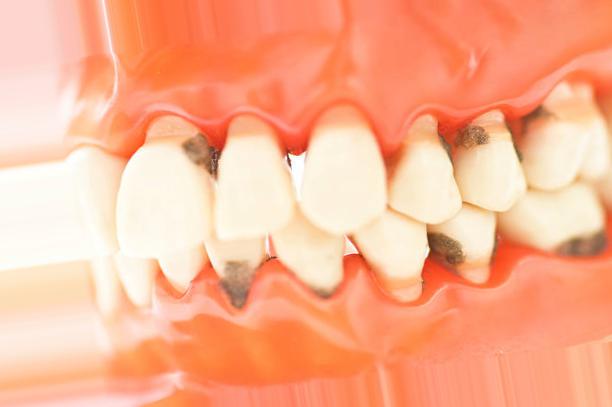
Condition: Caries